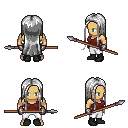
a pixel art fantasy rpg character, male body template, human, tanned skin, maroon pirate shirt, white pants, white extra-long hairstyle, metal gloves, black shoes, spear, four views (front, back, left, right), 2x2 character sprite sheet, small pixel art, hard edges, no anti-aliasing